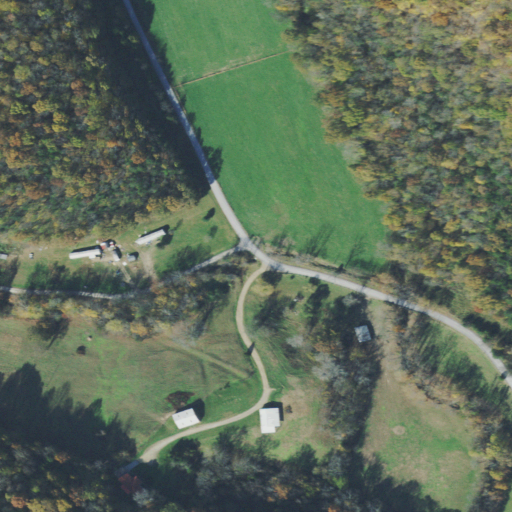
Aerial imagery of valley in Tennessee named Sloan Hollow containing pasture, deciduous forest, open development, mixed forest, low intensity development, and medium intensity development